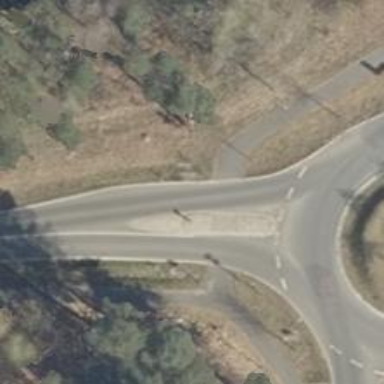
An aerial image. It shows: Road with "give way" sign.